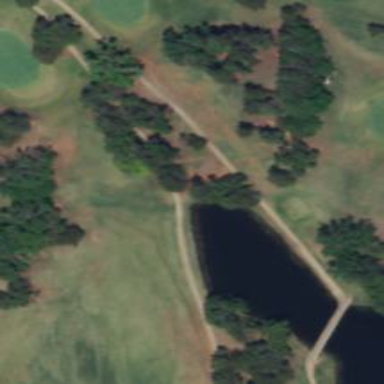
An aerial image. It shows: Golf cartpath that is also road path.